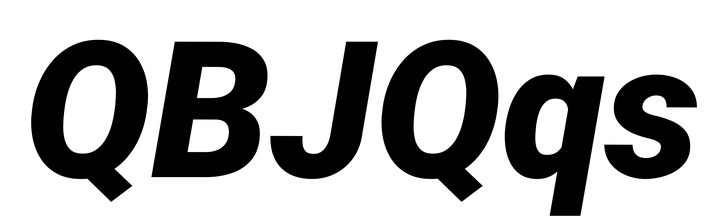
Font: Roboto-Italic_Black_Italic